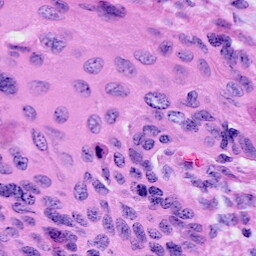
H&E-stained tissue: Cervix